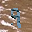
Label: 9